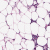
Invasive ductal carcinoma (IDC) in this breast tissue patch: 0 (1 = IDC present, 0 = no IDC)